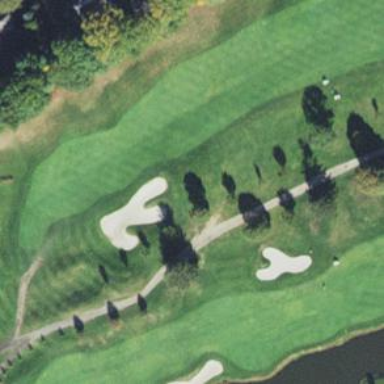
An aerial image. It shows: Path for golf carts.